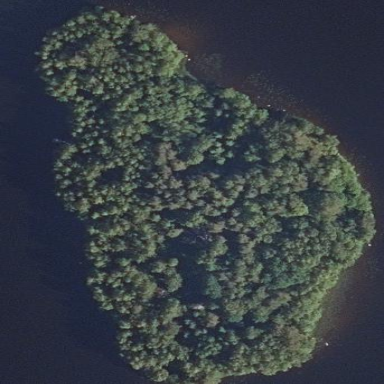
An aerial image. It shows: Island.